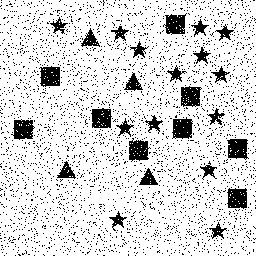
Squares: 9
Triangles: 4
Stars: 14
Total shapes: 27